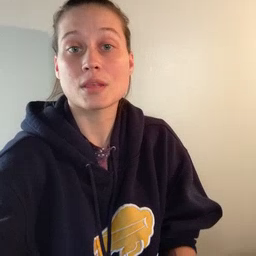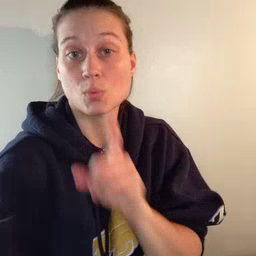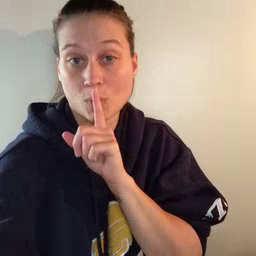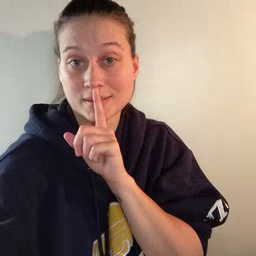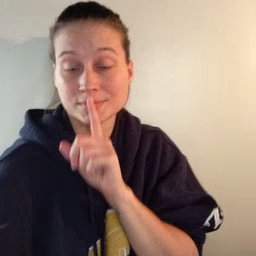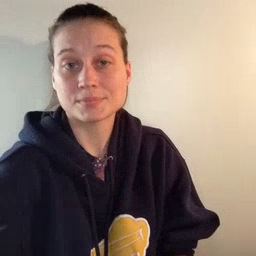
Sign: quiet